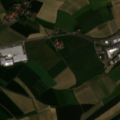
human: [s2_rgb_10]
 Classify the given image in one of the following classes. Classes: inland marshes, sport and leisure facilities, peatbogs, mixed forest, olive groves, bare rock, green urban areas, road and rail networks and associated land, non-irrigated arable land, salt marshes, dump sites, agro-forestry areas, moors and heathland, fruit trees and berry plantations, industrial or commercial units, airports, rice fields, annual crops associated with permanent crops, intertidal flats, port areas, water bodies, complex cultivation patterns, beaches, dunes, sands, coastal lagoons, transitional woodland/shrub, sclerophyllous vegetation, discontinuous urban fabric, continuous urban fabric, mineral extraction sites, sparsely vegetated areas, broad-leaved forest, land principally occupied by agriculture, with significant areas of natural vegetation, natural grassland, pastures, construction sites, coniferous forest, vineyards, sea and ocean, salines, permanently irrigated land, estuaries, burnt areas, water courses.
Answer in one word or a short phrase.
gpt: discontinuous urban fabric, non-irrigated arable land, complex cultivation patterns